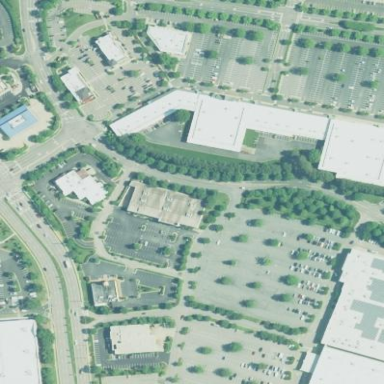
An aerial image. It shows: Retail area.